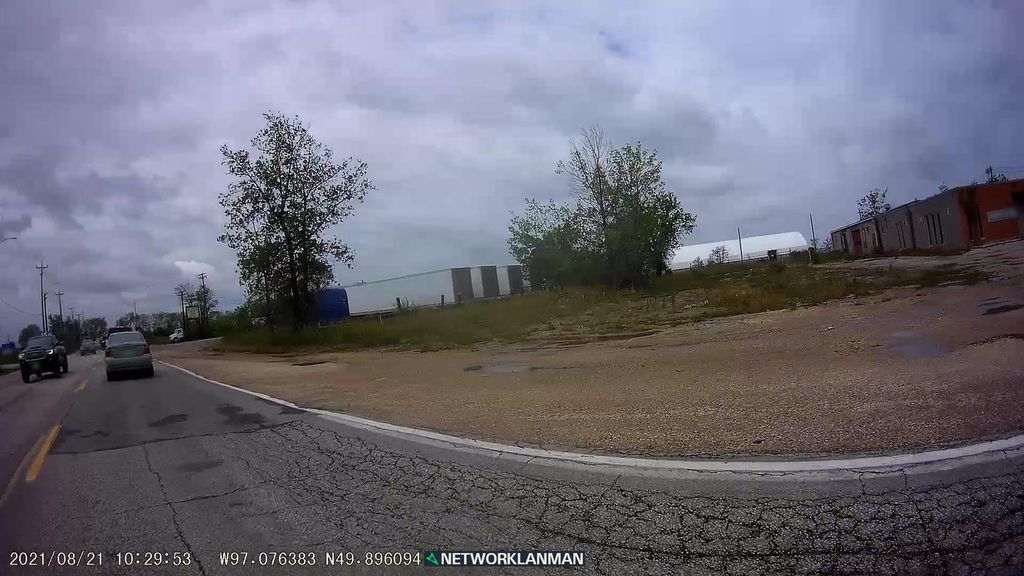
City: winnipeg